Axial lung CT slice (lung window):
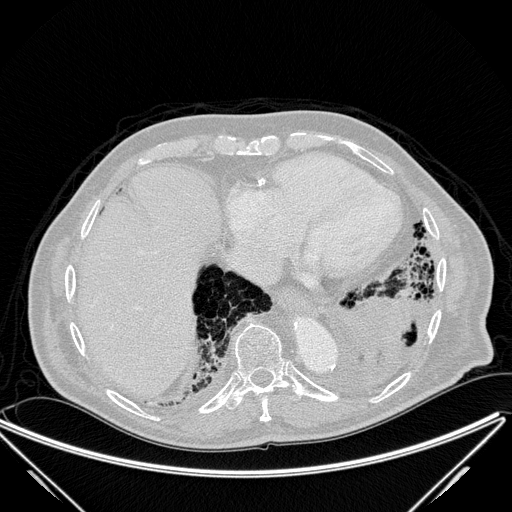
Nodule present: no